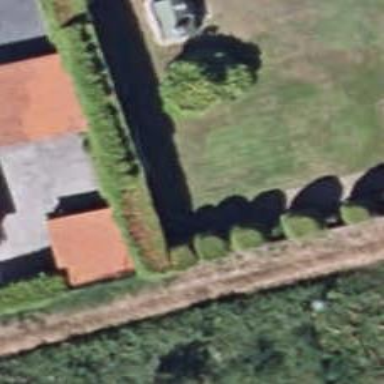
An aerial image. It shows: Fence is in the image.